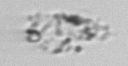
Label: detritus